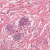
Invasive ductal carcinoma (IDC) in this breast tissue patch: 0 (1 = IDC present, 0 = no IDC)